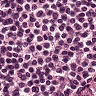
Metastatic tissue present: no